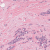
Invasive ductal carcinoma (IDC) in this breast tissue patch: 0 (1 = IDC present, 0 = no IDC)